Question: I installed (Android studio 1.2 + SDK pack) for the first time, I created a test project with demo tab activity. I have not written a single line of code, everything has been generated by Android Studio
In fragment_main.xml the following problem occurs.

'''
java.lang.ClassNotFoundException: android.support.v4.view.ViewPropertyAnimatorListener
at org.jetbrains.android.uipreview.ModuleClassLoader.load(ModuleClassLoader.java:127)
at com.android.tools.idea.rendering.RenderClassLoader.findClass(RenderClassLoader.java:53)
at org.jetbrains.android.uipreview.ModuleClassLoader.findClass(ModuleClassLoader.java:84)
at java.lang.ClassLoader.loadClass(ClassLoader.java:425)
at java.lang.ClassLoader.loadClass(ClassLoader.java:358)
at java.lang.Class.getDeclaredConstructors0(Native Method)
at java.lang.Class.privateGetDeclaredConstructors(Class.java:2585)
at java.lang.Class.getConstructor0(Class.java:2885)
at java.lang.Class.getConstructor(Class.java:1723)
at org.jetbrains.android.uipreview.ViewLoader.createNewInstance(ViewLoader.java:348)
at org.jetbrains.android.uipreview.ViewLoader.loadView(ViewLoader.java:105)
at com.android.tools.idea.rendering.LayoutlibCallback.loadView(LayoutlibCallback.java:177)
at android.view.BridgeInflater.loadCustomView(BridgeInflater.java:214)
at android.view.BridgeInflater.createViewFromTag(BridgeInflater.java:142)
at android.view.LayoutInflater.inflate(LayoutInflater.java:482)
at android.view.LayoutInflater.inflate(LayoutInflater.java:414)
at com.android.layoutlib.bridge.bars.BridgeActionBar.<init>(BridgeActionBar.java:84)
at com.android.layoutlib.bridge.bars.AppCompatActionBar.<init>(AppCompatActionBar.java:56)
at com.android.layoutlib.bridge.impl.RenderSessionImpl.createActionBar(RenderSessionImpl.java:1691)
at com.android.layoutlib.bridge.impl.RenderSessionImpl.inflate(RenderSessionImpl.java:362)
at com.android.layoutlib.bridge.Bridge.createSession(Bridge.java:321)
at com.android.ide.common.rendering.LayoutLibrary.createSession(LayoutLibrary.java:350)
at com.android.tools.idea.rendering.RenderTask$2.compute(RenderTask.java:497)
at com.android.tools.idea.rendering.RenderTask$2.compute(RenderTask.java:485)
at com.intellij.openapi.application.impl.ApplicationImpl.runReadAction(ApplicationImpl.java:894)
at com.android.tools.idea.rendering.RenderTask.createRenderSession(RenderTask.java:485)
at com.android.tools.idea.rendering.RenderTask.render(RenderTask.java:590)
at com.intellij.android.designer.designSurface.AndroidDesignerEditorPanel$6.run(AndroidDesignerEditorPanel.java:480)
at com.intellij.util.ui.update.MergingUpdateQueue.execute(MergingUpdateQueue.java:320)
at com.intellij.util.ui.update.MergingUpdateQueue.execute(MergingUpdateQueue.java:310)
at com.intellij.util.ui.update.MergingUpdateQueue$2.run(MergingUpdateQueue.java:254)
at com.intellij.util.ui.update.MergingUpdateQueue.flush(MergingUpdateQueue.java:269)
at com.intellij.util.ui.update.MergingUpdateQueue.flush(MergingUpdateQueue.java:227)
at com.intellij.util.ui.update.MergingUpdateQueue.run(MergingUpdateQueue.java:217)
at com.intellij.util.concurrency.QueueProcessor.runSafely(QueueProcessor.java:238)
at com.intellij.util.Alarm$Request$1.run(Alarm.java:351)
at java.util.concurrent.Executors$RunnableAdapter.call(Executors.java:471)
at java.util.concurrent.FutureTask.run(FutureTask.java:262)
at java.util.concurrent.ThreadPoolExecutor.runWorker(ThreadPoolExecutor.java:1145)
at java.util.concurrent.ThreadPoolExecutor$Worker.run(ThreadPoolExecutor.java:615)
at java.lang.Thread.run(Thread.java:745)
'''
xml:
'''
<RelativeLayout xmlns:android="http://schemas.android.com/apk/res/android"
xmlns:tools="http://schemas.android.com/tools" android:layout_width="match_parent"
android:layout_height="match_parent" android:paddingLeft="@dimen/activity_horizontal_margin"
android:paddingRight="@dimen/activity_horizontal_margin"
android:paddingTop="@dimen/activity_vertical_margin"
android:paddingBottom="@dimen/activity_vertical_margin"
tools:context=".MainActivity$PlaceholderFragment">
<TextView android:id="@+id/section_label" android:layout_width="wrap_content"
android:layout_height="wrap_content" />
</RelativeLayout>
'''
Activity(No code errors here but I am surprised to see calls of deprecated functions in a demo code):
'''
import java.util.Locale;
import android.support.v7.app.ActionBarActivity;
import android.support.v7.app.ActionBar;
import android.support.v4.app.Fragment;
import android.support.v4.app.FragmentManager;
import android.support.v4.app.FragmentTransaction;
import android.support.v4.app.FragmentPagerAdapter;
import android.os.Bundle;
import android.support.v4.view.ViewPager;
import android.view.Gravity;
import android.view.LayoutInflater;
import android.view.Menu;
import android.view.MenuItem;
import android.view.View;
import android.view.ViewGroup;
import android.widget.TextView;
public class MainActivity extends ActionBarActivity implements ActionBar.TabListener {
/**
* The {@link android.support.v4.view.PagerAdapter} that will provide
* fragments for each of the sections. We use a
* {@link FragmentPagerAdapter} derivative, which will keep every
* loaded fragment in memory. If this becomes too memory intensive, it
* may be best to switch to a
* {@link android.support.v4.app.FragmentStatePagerAdapter}.
*/
SectionsPagerAdapter mSectionsPagerAdapter;
/**
* The {@link ViewPager} that will host the section contents.
*/
ViewPager mViewPager;
@Override
protected void onCreate(Bundle savedInstanceState) {
super.onCreate(savedInstanceState);
setContentView(R.layout.activity_main);
// Set up the action bar.
final ActionBar actionBar = getSupportActionBar();
actionBar.setNavigationMode(ActionBar.NAVIGATION_MODE_TABS);
// Create the adapter that will return a fragment for each of the three
// primary sections of the activity.
mSectionsPagerAdapter = new SectionsPagerAdapter(getSupportFragmentManager());
// Set up the ViewPager with the sections adapter.
mViewPager = (ViewPager) findViewById(R.id.pager);
mViewPager.setAdapter(mSectionsPagerAdapter);
// When swiping between different sections, select the corresponding
// tab. We can also use ActionBar.Tab#select() to do this if we have
// a reference to the Tab.
mViewPager.setOnPageChangeListener(new ViewPager.SimpleOnPageChangeListener() {
@Override
public void onPageSelected(int position) {
actionBar.setSelectedNavigationItem(position);
}
});
// For each of the sections in the app, add a tab to the action bar.
for (int i = 0; i < mSectionsPagerAdapter.getCount(); i++) {
// Create a tab with text corresponding to the page title defined by
// the adapter. Also specify this Activity object, which implements
// the TabListener interface, as the callback (listener) for when
// this tab is selected.
actionBar.addTab(
actionBar.newTab()
.setText(mSectionsPagerAdapter.getPageTitle(i))
.setTabListener(this));
}
}
@Override
public boolean onCreateOptionsMenu(Menu menu) {
// Inflate the menu; this adds items to the action bar if it is present.
getMenuInflater().inflate(R.menu.menu_main, menu);
return true;
}
@Override
public boolean onOptionsItemSelected(MenuItem item) {
// Handle action bar item clicks here. The action bar will
// automatically handle clicks on the Home/Up button, so long
// as you specify a parent activity in AndroidManifest.xml.
int id = item.getItemId();
//noinspection SimplifiableIfStatement
if (id == R.id.action_settings) {
return true;
}
return super.onOptionsItemSelected(item);
}
@Override
public void onTabSelected(ActionBar.Tab tab, FragmentTransaction fragmentTransaction) {
// When the given tab is selected, switch to the corresponding page in
// the ViewPager.
mViewPager.setCurrentItem(tab.getPosition());
}
@Override
public void onTabUnselected(ActionBar.Tab tab, FragmentTransaction fragmentTransaction) {
}
@Override
public void onTabReselected(ActionBar.Tab tab, FragmentTransaction fragmentTransaction) {
}
/**
* A {@link FragmentPagerAdapter} that returns a fragment corresponding to
* one of the sections/tabs/pages.
*/
public class SectionsPagerAdapter extends FragmentPagerAdapter {
public SectionsPagerAdapter(FragmentManager fm) {
super(fm);
}
@Override
public Fragment getItem(int position) {
// getItem is called to instantiate the fragment for the given page.
// Return a PlaceholderFragment (defined as a static inner class below).
return PlaceholderFragment.newInstance(position + 1);
}
@Override
public int getCount() {
// Show 3 total pages.
return 3;
}
@Override
public CharSequence getPageTitle(int position) {
Locale l = Locale.getDefault();
switch (position) {
case 0:
return getString(R.string.title_section1).toUpperCase(l);
case 1:
return getString(R.string.title_section2).toUpperCase(l);
case 2:
return getString(R.string.title_section3).toUpperCase(l);
}
return null;
}
}
/**
* A placeholder fragment containing a simple view.
*/
public static class PlaceholderFragment extends Fragment {
/**
* The fragment argument representing the section number for this
* fragment.
*/
private static final String ARG_SECTION_NUMBER = "section_number";
/**
* Returns a new instance of this fragment for the given section
* number.
*/
public static PlaceholderFragment newInstance(int sectionNumber) {
PlaceholderFragment fragment = new PlaceholderFragment();
Bundle args = new Bundle();
args.putInt(ARG_SECTION_NUMBER, sectionNumber);
fragment.setArguments(args);
return fragment;
}
public PlaceholderFragment() {
}
@Override
public View onCreateView(LayoutInflater inflater, ViewGroup container,
Bundle savedInstanceState) {
View rootView = inflater.inflate(R.layout.fragment_main, container, false);
return rootView;
}
}
}
'''
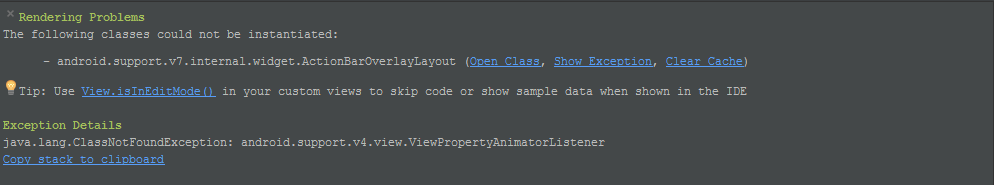
Answer: Had the exact same problem. I got rid of it by changing 'res/values/styles.xml' to
'''
<!-- Base application theme. -->
<style name="AppTheme" parent="Base.Theme.AppCompat.Light.DarkActionBar">
<!-- Customize your theme here. -->
</style>
'''